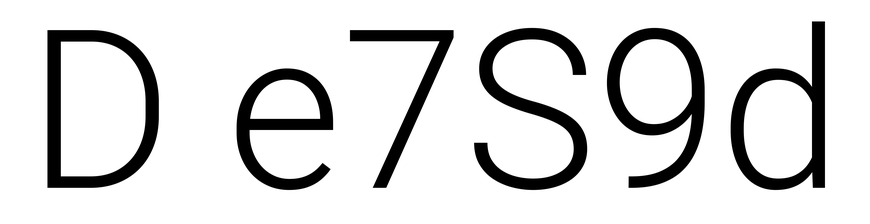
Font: Roboto_Light